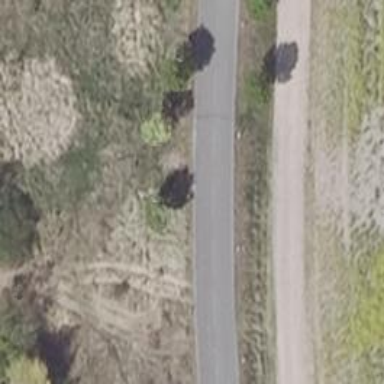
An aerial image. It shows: Unclassified road with asphalt surface and grade1 tracktype.